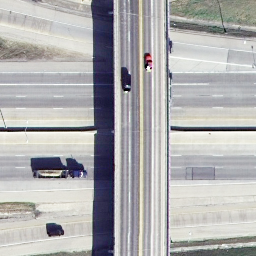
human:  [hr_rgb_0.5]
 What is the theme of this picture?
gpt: overpass

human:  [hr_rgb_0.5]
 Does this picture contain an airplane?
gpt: no

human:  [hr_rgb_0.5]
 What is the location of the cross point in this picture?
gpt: up and bottom

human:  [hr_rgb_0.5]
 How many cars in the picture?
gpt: four

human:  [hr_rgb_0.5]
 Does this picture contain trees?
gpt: no